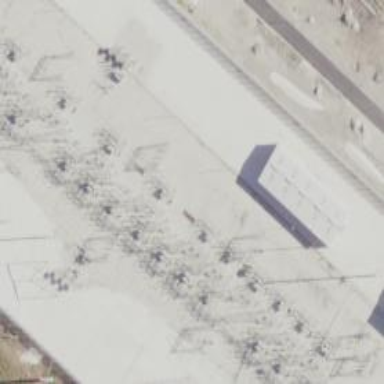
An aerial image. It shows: Switch for power supply.